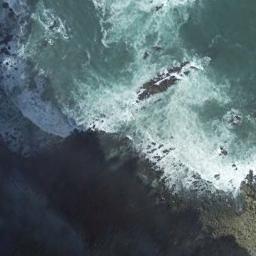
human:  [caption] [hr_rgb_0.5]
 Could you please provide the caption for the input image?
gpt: The type of beach is rocky coastland some eroded stones are on the beach .

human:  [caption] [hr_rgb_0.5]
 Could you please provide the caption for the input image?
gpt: The beach is surrounded by green water and waves breaking ashore .

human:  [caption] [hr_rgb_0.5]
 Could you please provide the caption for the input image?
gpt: The dark blue seawater lashes the rocks .

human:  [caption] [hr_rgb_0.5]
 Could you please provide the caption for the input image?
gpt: There is spray on the beach .

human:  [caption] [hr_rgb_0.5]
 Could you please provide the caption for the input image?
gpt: The grass is beside the beach .